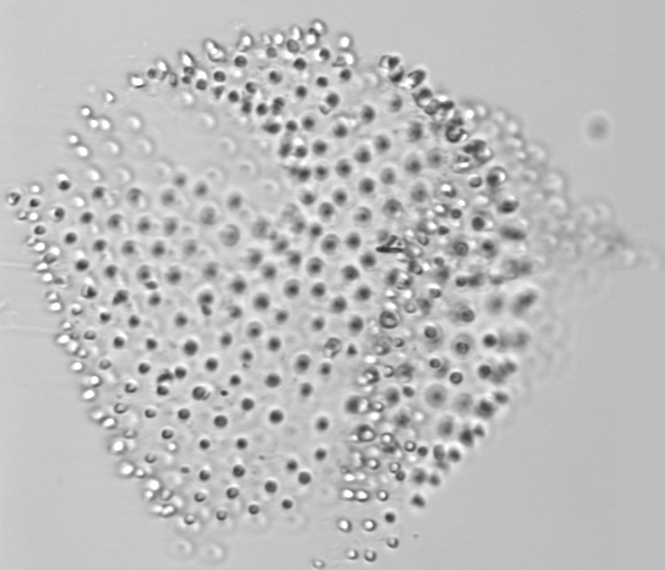
Label: Parvicorbicula_socialis